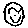
Label: smiley face